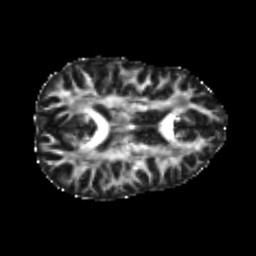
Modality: FA
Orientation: axial
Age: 22
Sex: female
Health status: healthy
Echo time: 0.074 s